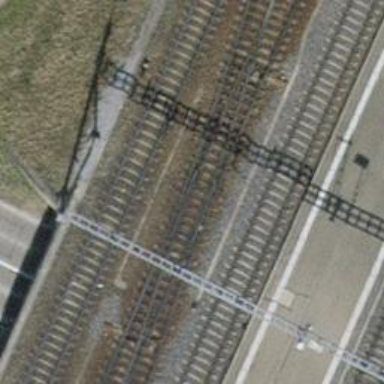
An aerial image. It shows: Railway switch.